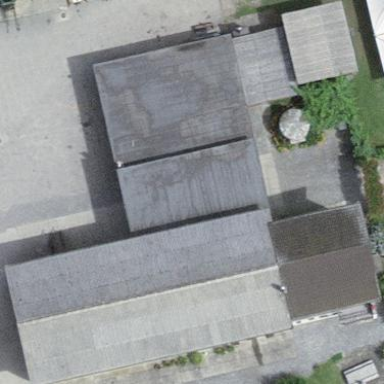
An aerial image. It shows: Building with gabled roof in brown color. The roof is oriented along the building.